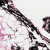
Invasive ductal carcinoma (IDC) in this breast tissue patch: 0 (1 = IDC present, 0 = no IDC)